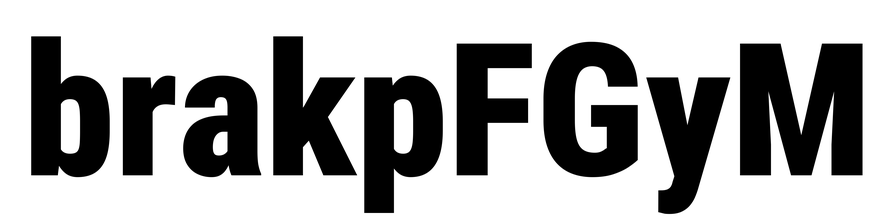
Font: Roboto_Condensed_Black